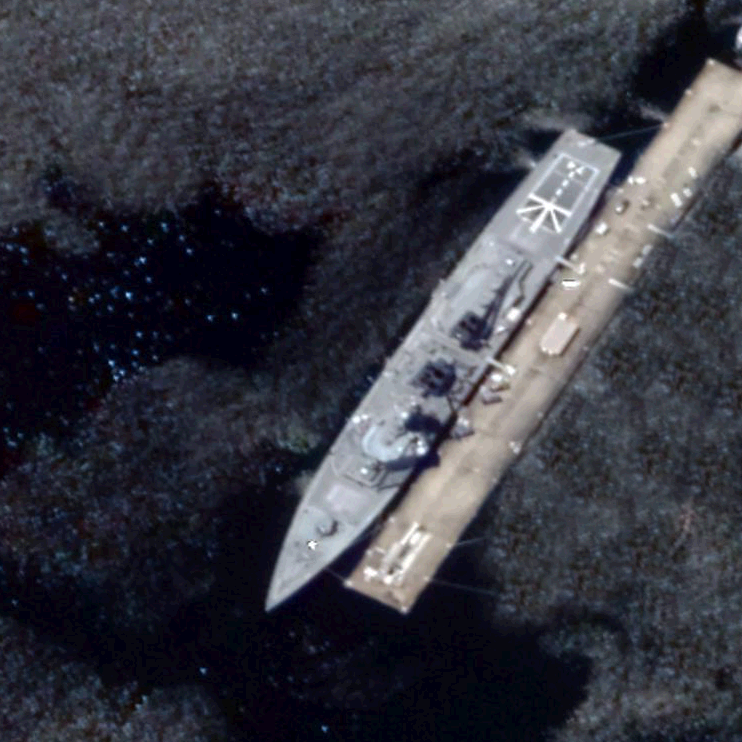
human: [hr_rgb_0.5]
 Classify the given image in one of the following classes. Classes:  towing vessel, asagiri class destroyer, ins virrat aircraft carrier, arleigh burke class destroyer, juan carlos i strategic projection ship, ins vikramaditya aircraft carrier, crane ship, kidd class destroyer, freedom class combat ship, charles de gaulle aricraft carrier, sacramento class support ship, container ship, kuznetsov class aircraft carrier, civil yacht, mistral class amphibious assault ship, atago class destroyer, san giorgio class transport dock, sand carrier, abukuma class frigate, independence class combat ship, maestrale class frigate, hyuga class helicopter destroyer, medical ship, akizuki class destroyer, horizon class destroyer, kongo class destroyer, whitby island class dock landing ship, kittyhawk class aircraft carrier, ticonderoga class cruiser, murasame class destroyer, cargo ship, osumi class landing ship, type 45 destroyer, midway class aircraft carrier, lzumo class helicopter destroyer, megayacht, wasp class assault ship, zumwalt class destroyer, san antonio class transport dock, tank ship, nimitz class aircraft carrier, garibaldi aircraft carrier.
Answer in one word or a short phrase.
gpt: Kongo class destroyer